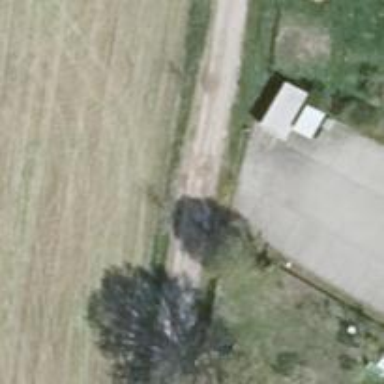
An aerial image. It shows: Deciduous tree with broadleaved leaves.